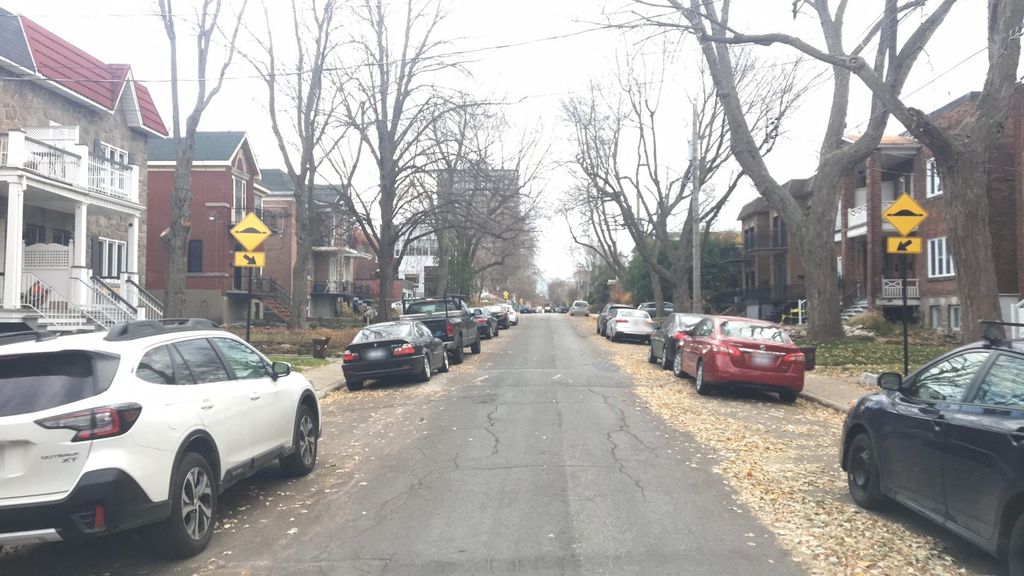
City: montreal